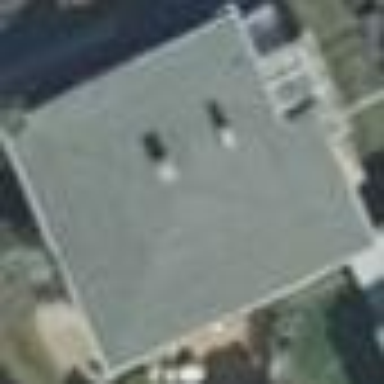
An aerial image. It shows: Flat-roofed house.